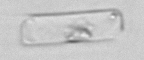
Label: Guinardia_delicatula